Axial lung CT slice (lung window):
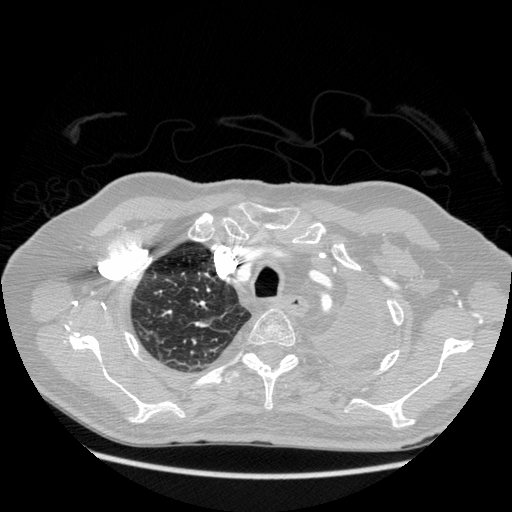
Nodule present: no